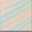
Piece: xx